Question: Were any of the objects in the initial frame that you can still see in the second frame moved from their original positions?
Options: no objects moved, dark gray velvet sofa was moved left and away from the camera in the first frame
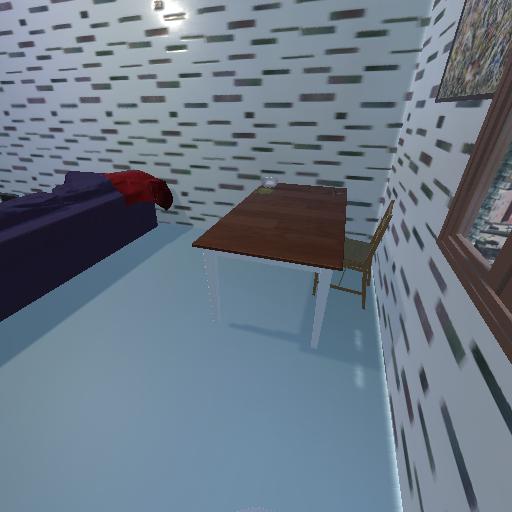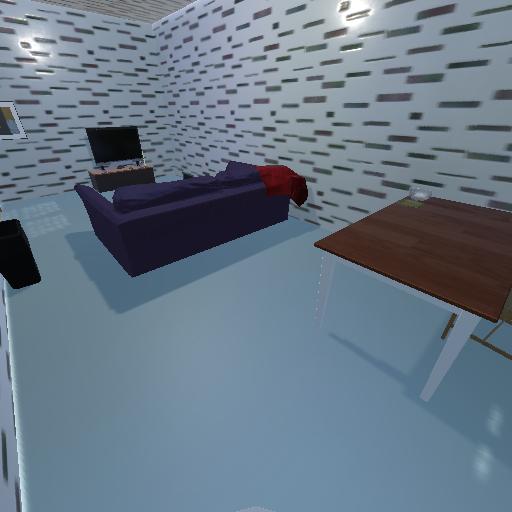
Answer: no objects moved